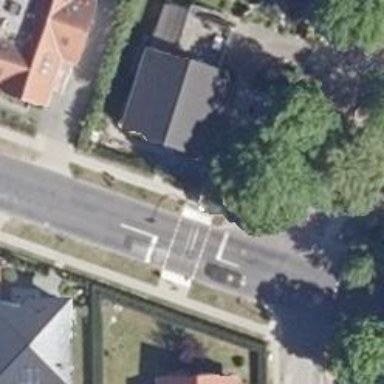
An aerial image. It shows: Road with traffic signals at the crossing.